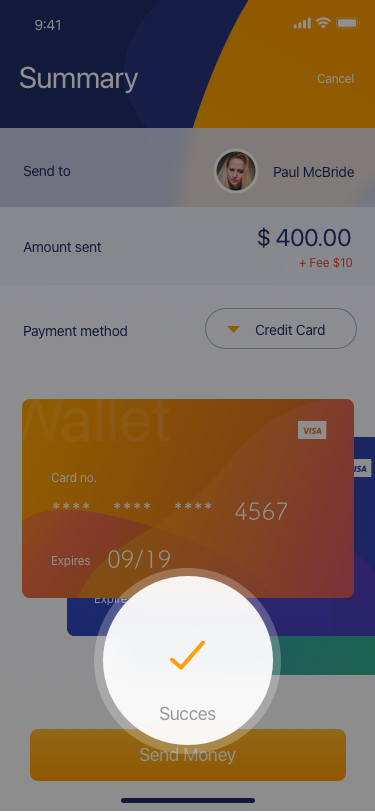
Text in this UI design:
Summary
Cancel
Payment method
Send Money
Paul McBride
Send to
Amount sent
Credit Card
 $ 400.00
+ Fee $10
Succes